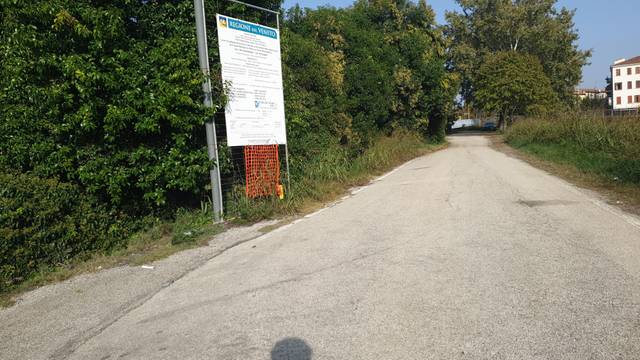
Region: Italy
Coordinates: 45.385, 11.862